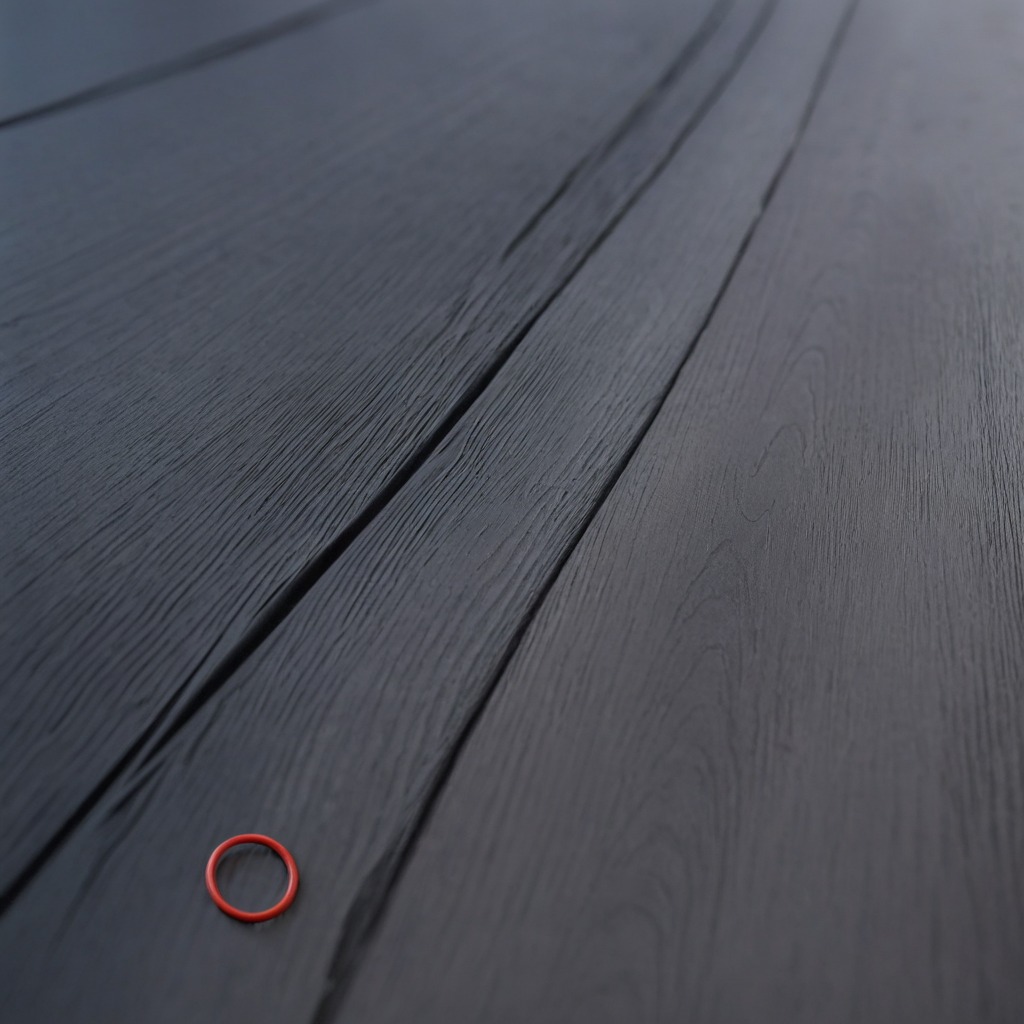
A rubber O-ring is lying on a table with faint burn marks in a small garage at twilight.